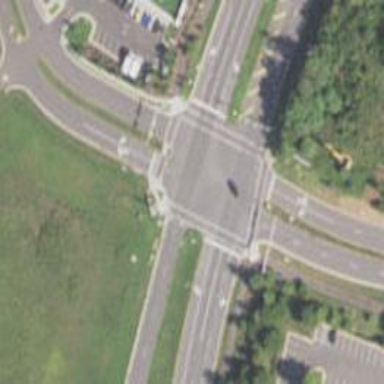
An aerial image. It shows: Footway with marked crossing lines.